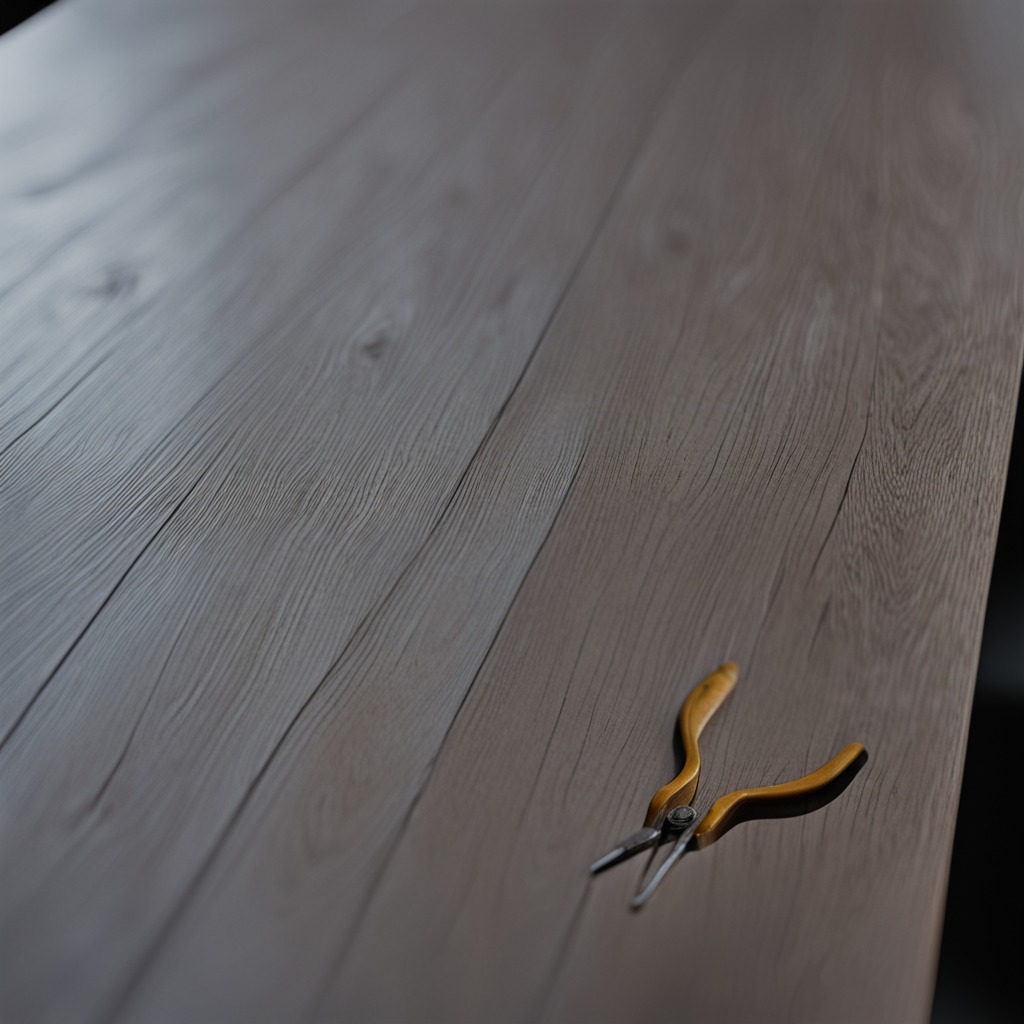
A plier lies on the old table.